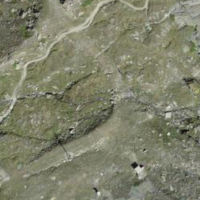
EUNIS habitat code: 48
Species observed at this site:
Pyrrhocorax graculus
Silene acaulis
Geum montanum